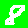
Digit: 8